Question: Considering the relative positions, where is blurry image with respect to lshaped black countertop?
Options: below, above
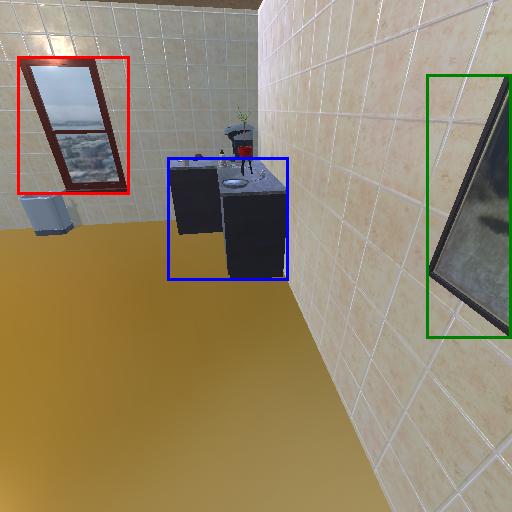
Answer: below